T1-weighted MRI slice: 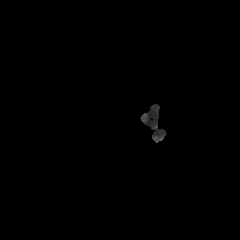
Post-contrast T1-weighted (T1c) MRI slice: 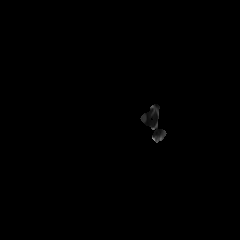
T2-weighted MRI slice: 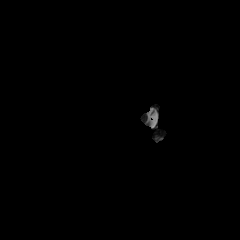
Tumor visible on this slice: no